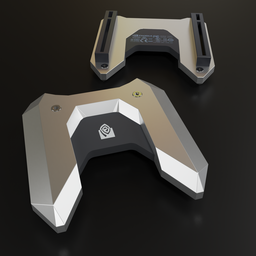
Label: electronics